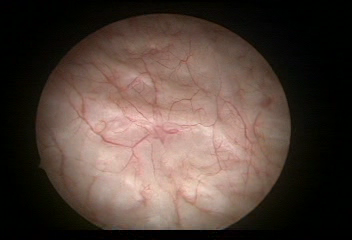
Modality: WLC
Class: Normal mucosa
Bladder cancer association: No